Question: Columns list in jqgrid column chooser is displayed in single column and truncated:

How to fix this?
Problem occurs in FireFox, Chrome, IE
Page definition is below.
'''
<!DOCTYPE html PUBLIC "-//W3C//DTD XHTML 1.0 Strict//EN" "http://www.w3.org/TR/xhtml1/DTD/xhtml1-strict.dtd">
<html xmlns="http://www.w3.org/1999/xhtml">
<head>
<meta http-equiv="X-UA-Compatible" content="IE=edge" />
<link rel="stylesheet" href="jquery-ui-1.8.12.custom.css" type="text/css" title="ui-theme" />
<link href="ui.jqgrid.css" rel="stylesheet" />
<link href="ui.multiselect.css" />
<link href="Site.css" rel="stylesheet" />
<script src="jquery-1.7.1.js" type="text/javascript"></script>
<script src="jquery-ui-git.js" type="text/javascript"></script>
<script src="jqgrid/plugins/ui.multiselect.js" type="text/javascript"></script>
<script src="jquery.contextmenu-fixed2.js" type="text/javascript"></script>
<script src="grid.locale-en.js" type="text/javascript"></script>
<script type="text/javascript" src="jquery.jqGrid.src-multiselect1-deleteandsortpatches.js"></script>
<script src="json2.js" type="text/javascript"></script>
<script src="erp.js" type="text/javascript"></script>
<script type="text/javascript">
var $grid = $("#grid");
$(function() {
"use strict";
$grid.jqGrid({
...
$grid.jqGrid('navButtonAdd', '#grid_toppager', {
onClickButton: function () {
$(this).jqGrid('columnChooser', {
});
}
});
'''
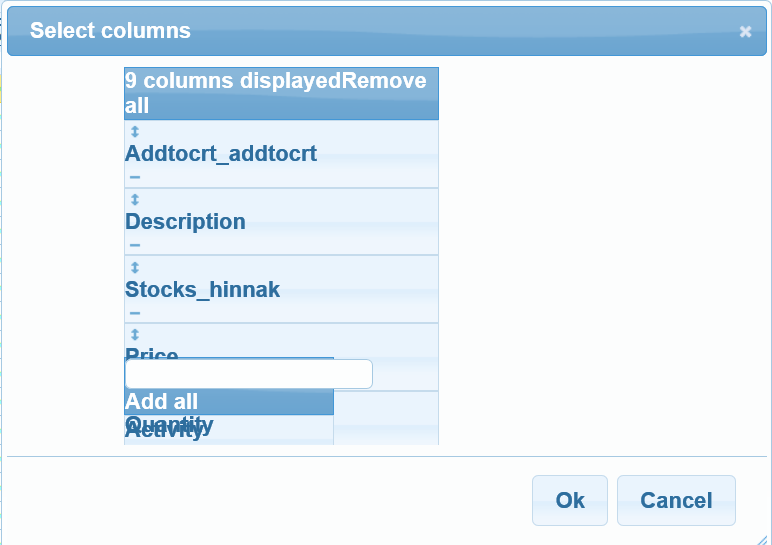
Answer: If you would get some working demo which uses columnChooser and which work correct and then remove the 'ui.multiselect.css' which is required then you would have results which are very close to yours.
See <URL> which display

So I recommend you to verify in Fiddler or Firebug that 'ui.multiselect.css' is really correctly loaded in your solution. Probably you should just replace the line
'''
<link href="ui.multiselect.css" />
'''
with the line
'''
<link href="jqgrid/plugins/ui.multiselect.css" />
'''
which corresponds to another line which you use
'''
<script src="jqgrid/plugins/ui.multiselect.js" type="text/javascript"></script>
'''